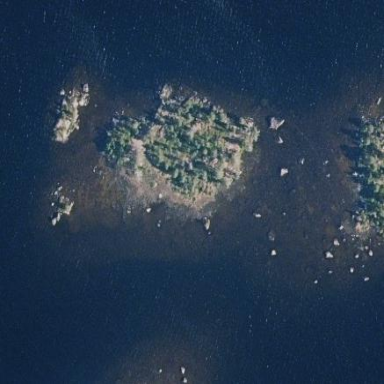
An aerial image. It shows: Islet.